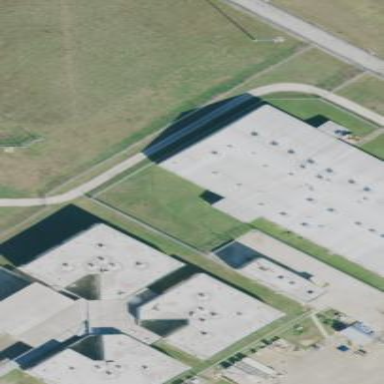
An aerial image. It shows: Flat-roofed prison building.